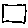
Label: square